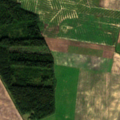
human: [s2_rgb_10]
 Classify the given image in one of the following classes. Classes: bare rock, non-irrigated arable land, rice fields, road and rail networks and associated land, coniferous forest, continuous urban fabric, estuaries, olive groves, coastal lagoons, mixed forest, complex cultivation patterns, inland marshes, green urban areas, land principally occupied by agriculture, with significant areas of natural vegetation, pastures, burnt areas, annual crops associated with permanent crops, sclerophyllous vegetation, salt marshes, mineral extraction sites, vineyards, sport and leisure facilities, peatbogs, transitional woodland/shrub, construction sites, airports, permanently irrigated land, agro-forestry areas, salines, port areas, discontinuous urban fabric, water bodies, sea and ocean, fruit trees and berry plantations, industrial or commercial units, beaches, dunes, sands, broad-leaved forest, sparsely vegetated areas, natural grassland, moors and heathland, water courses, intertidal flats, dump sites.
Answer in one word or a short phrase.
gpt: non-irrigated arable land, land principally occupied by agriculture, with significant areas of natural vegetation, broad-leaved forest